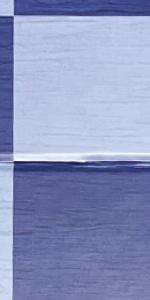
Label: Empty